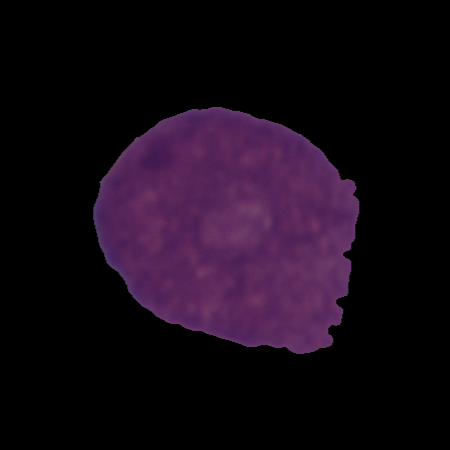
Label: cancer